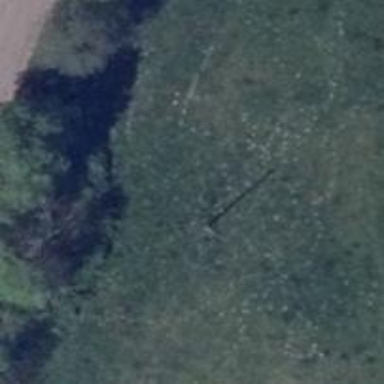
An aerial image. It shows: Minor power line.